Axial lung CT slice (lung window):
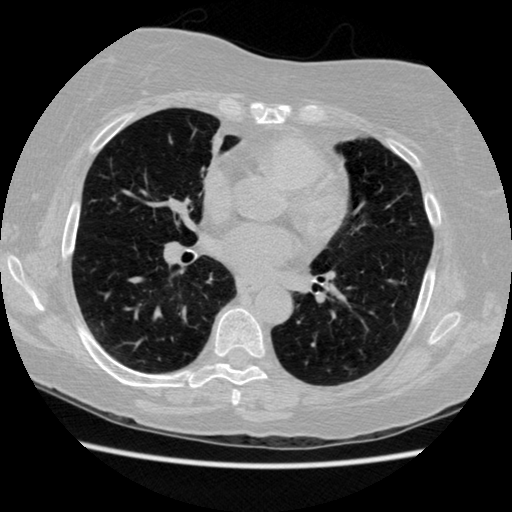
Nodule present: no